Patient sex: M
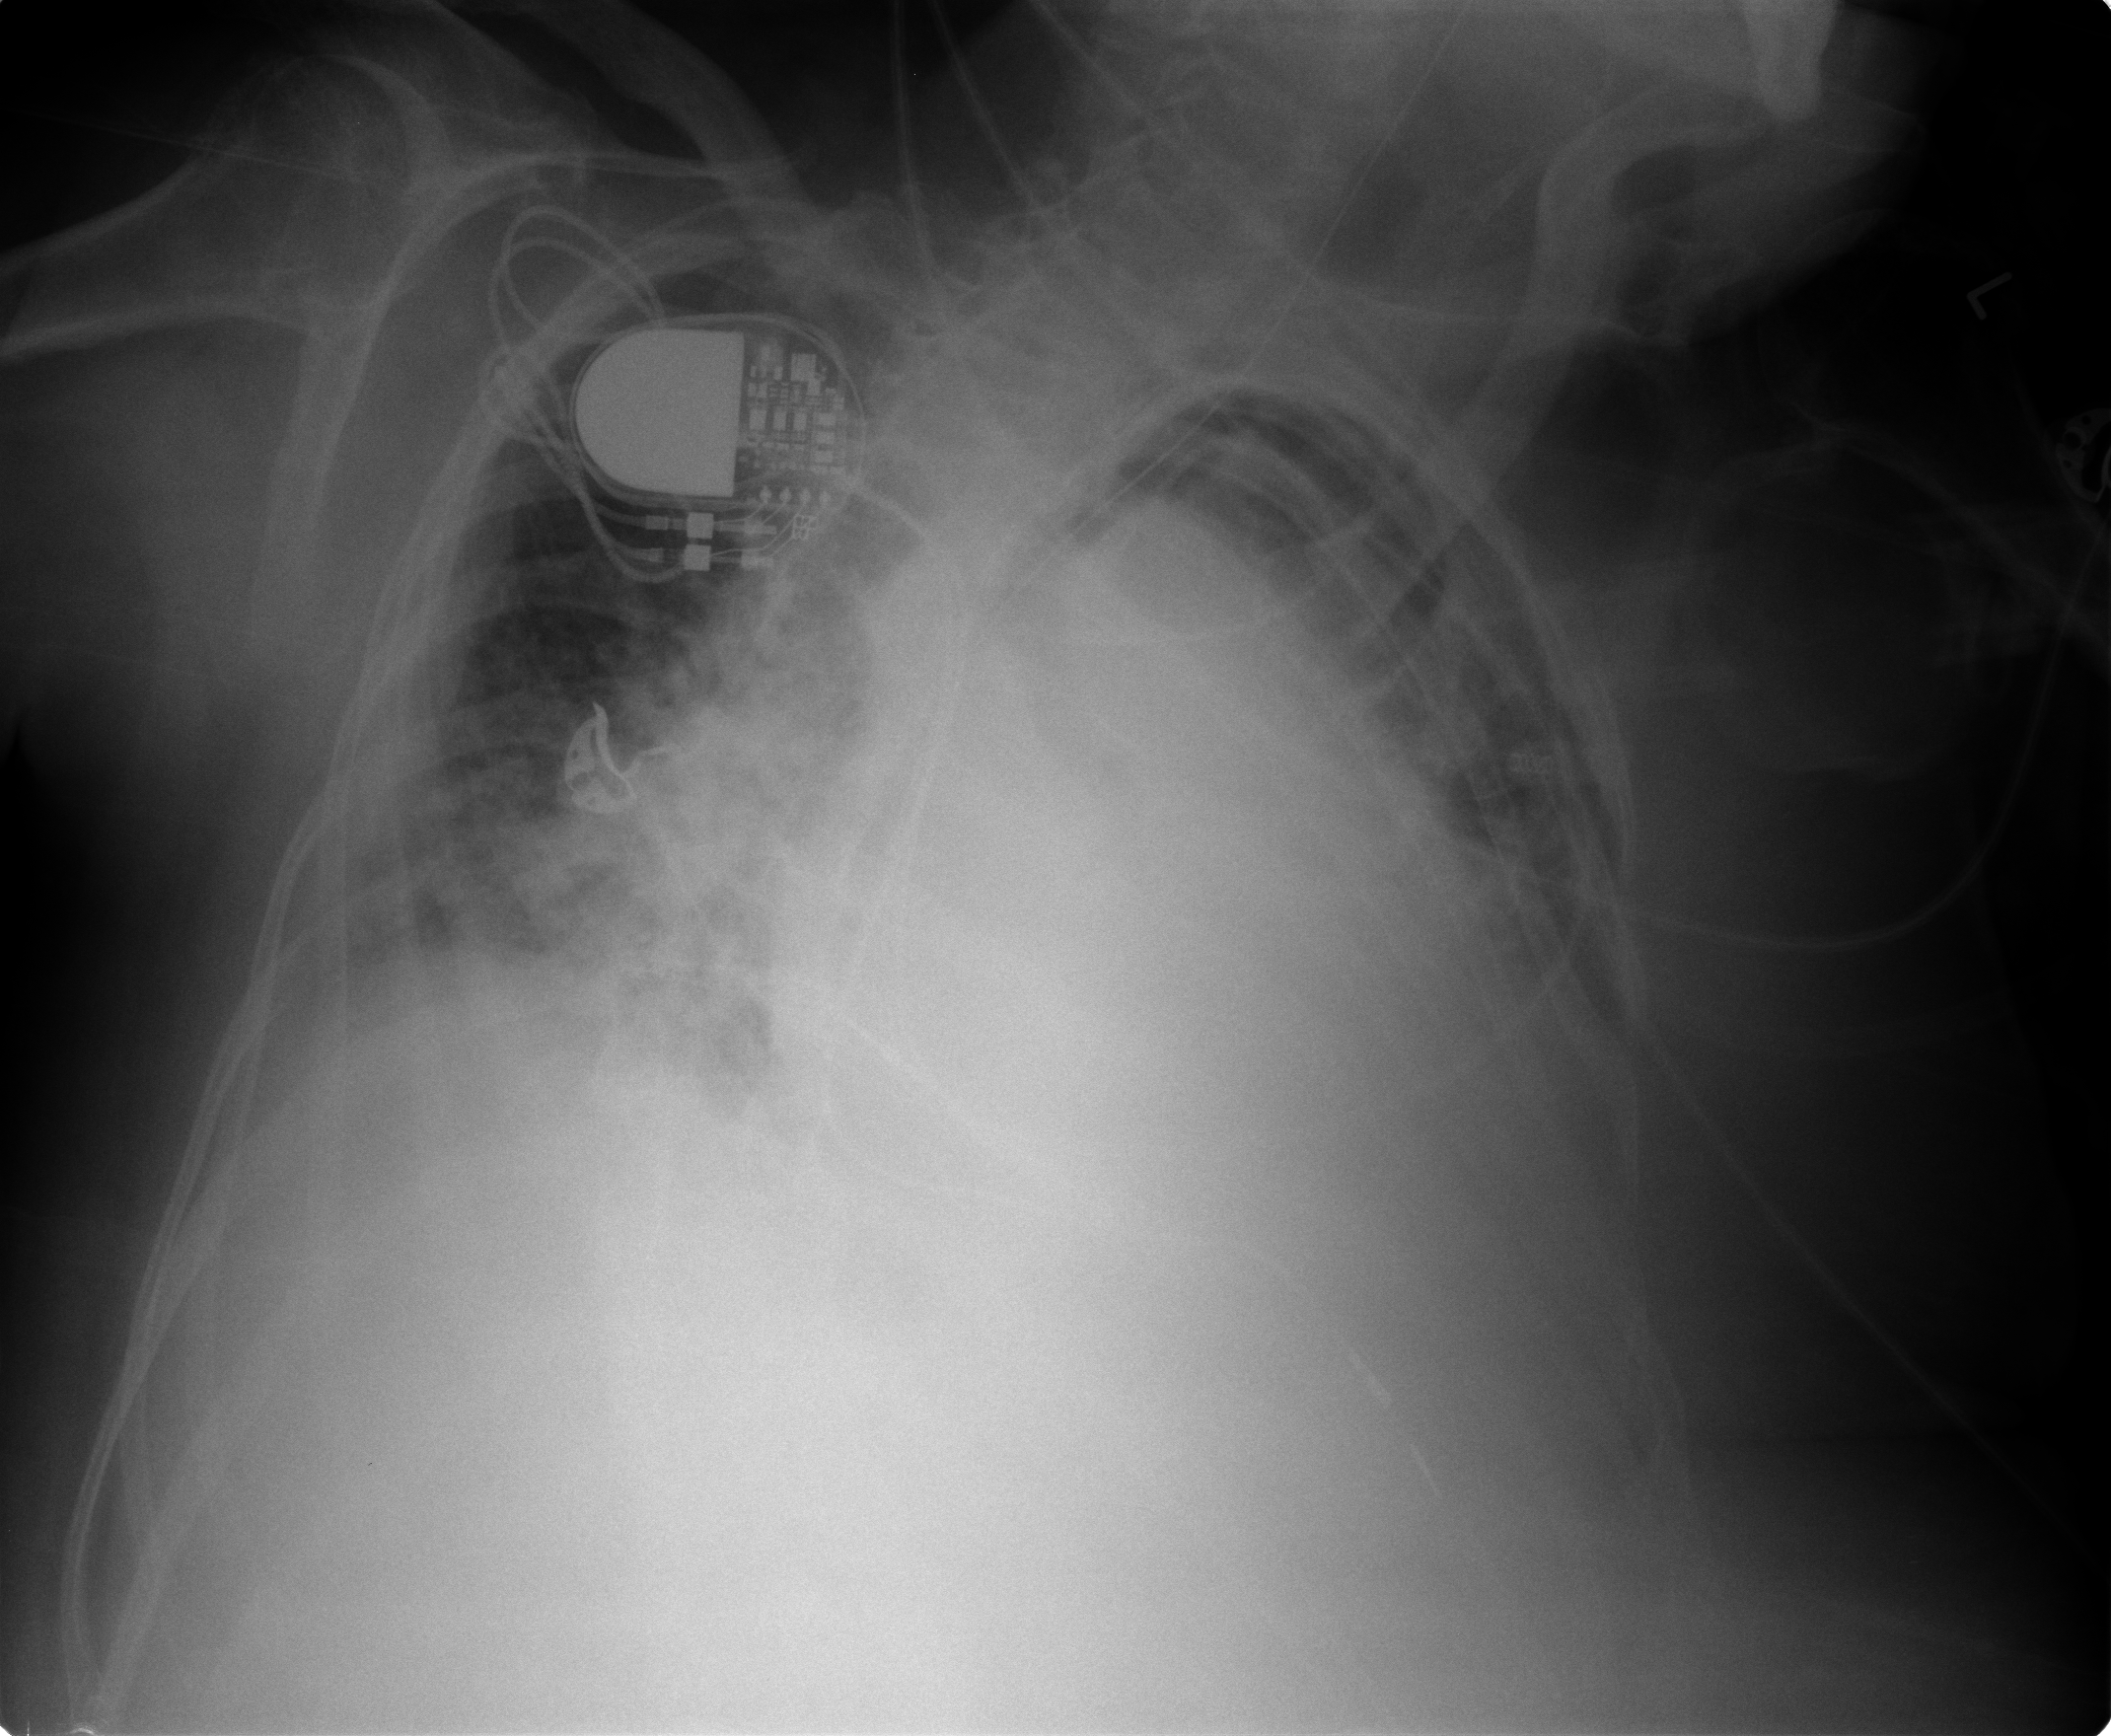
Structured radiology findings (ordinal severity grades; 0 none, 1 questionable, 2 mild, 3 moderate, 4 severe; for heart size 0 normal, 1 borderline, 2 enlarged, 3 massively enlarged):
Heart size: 2
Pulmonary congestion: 3
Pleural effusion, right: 2
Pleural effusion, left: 2
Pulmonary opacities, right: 3
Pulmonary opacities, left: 2
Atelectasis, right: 2
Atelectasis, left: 2